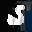
Label: 5